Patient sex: M
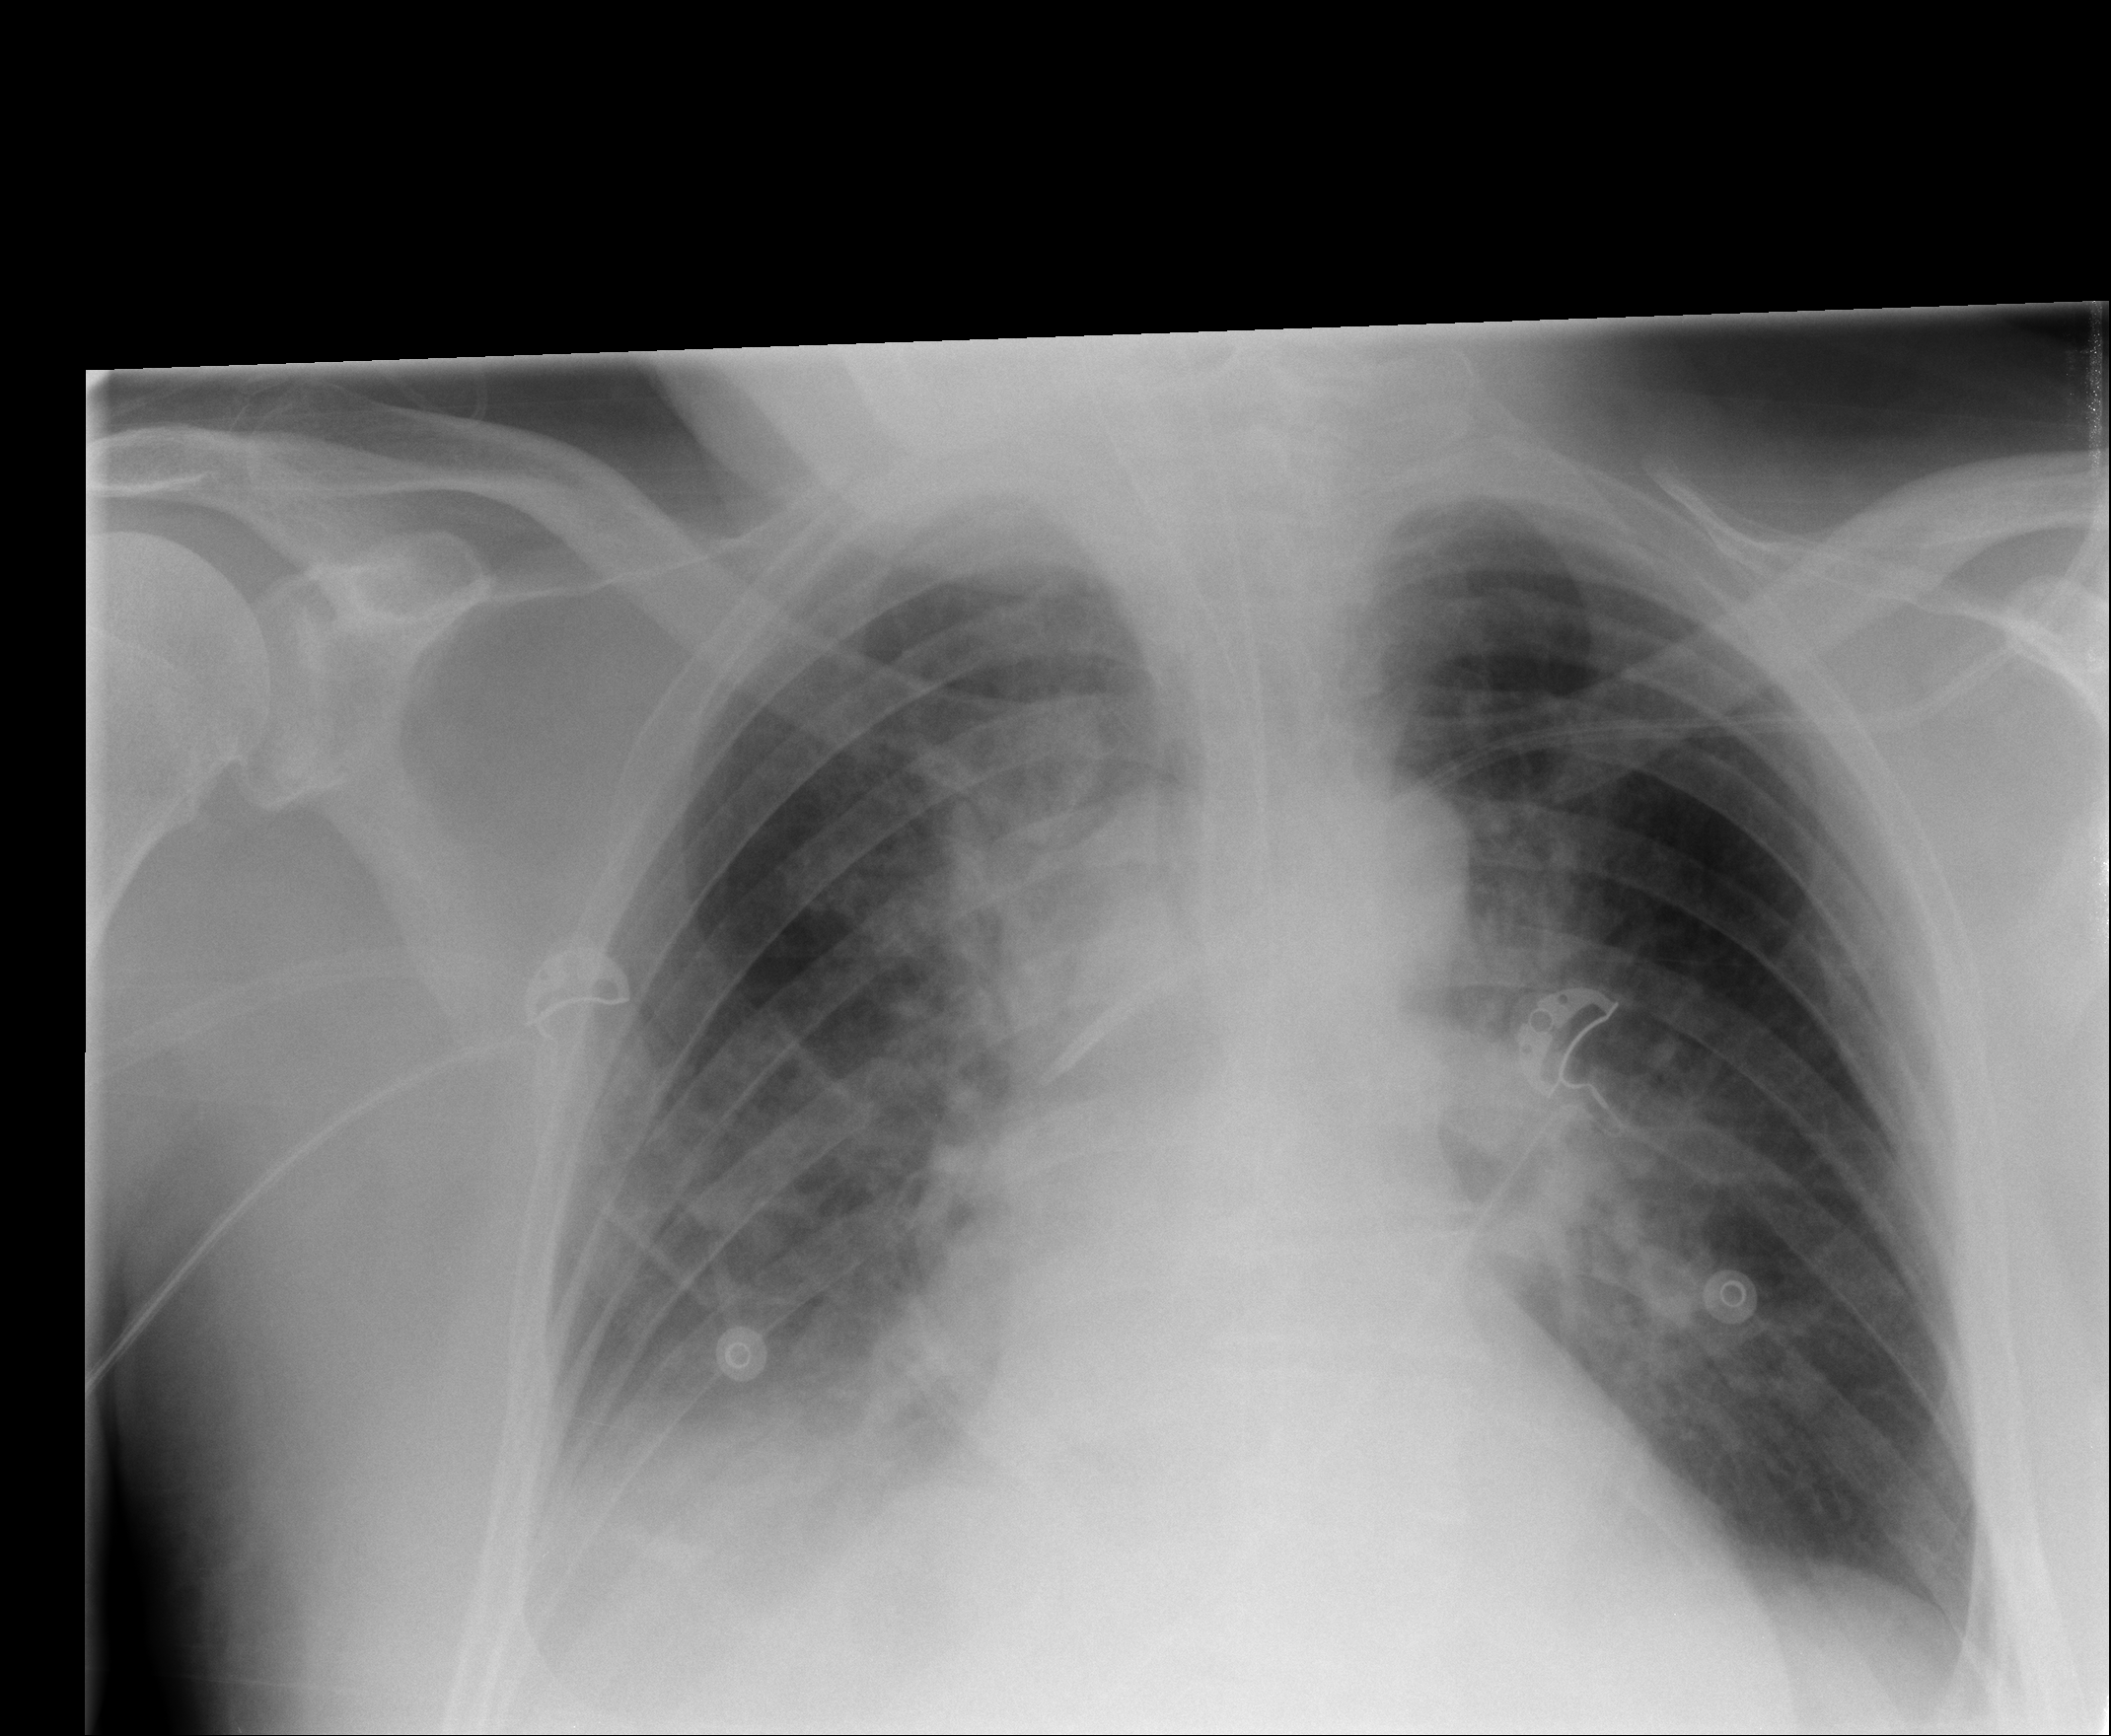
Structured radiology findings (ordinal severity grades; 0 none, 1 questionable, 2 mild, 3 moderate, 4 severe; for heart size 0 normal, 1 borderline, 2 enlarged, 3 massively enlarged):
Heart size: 0
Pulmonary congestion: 2
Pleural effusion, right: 0
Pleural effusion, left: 0
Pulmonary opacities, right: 3
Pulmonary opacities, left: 0
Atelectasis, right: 0
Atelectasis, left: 0